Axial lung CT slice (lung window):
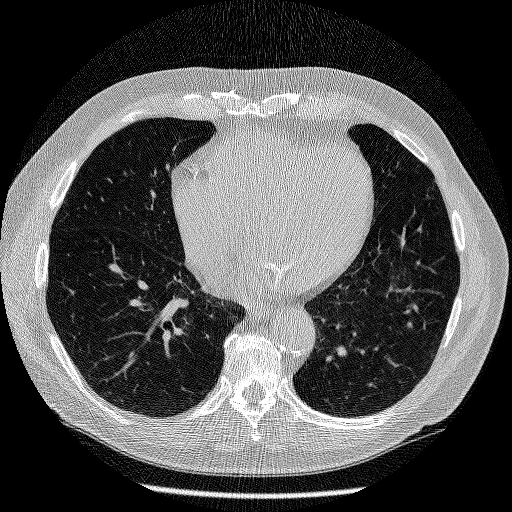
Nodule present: no